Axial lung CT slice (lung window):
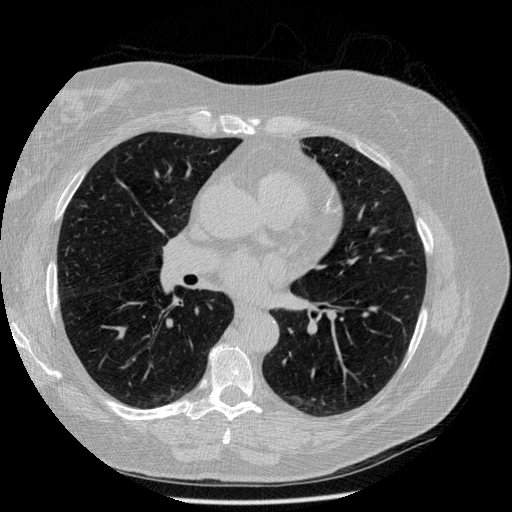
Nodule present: no